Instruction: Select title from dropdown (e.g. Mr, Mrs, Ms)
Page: traveler
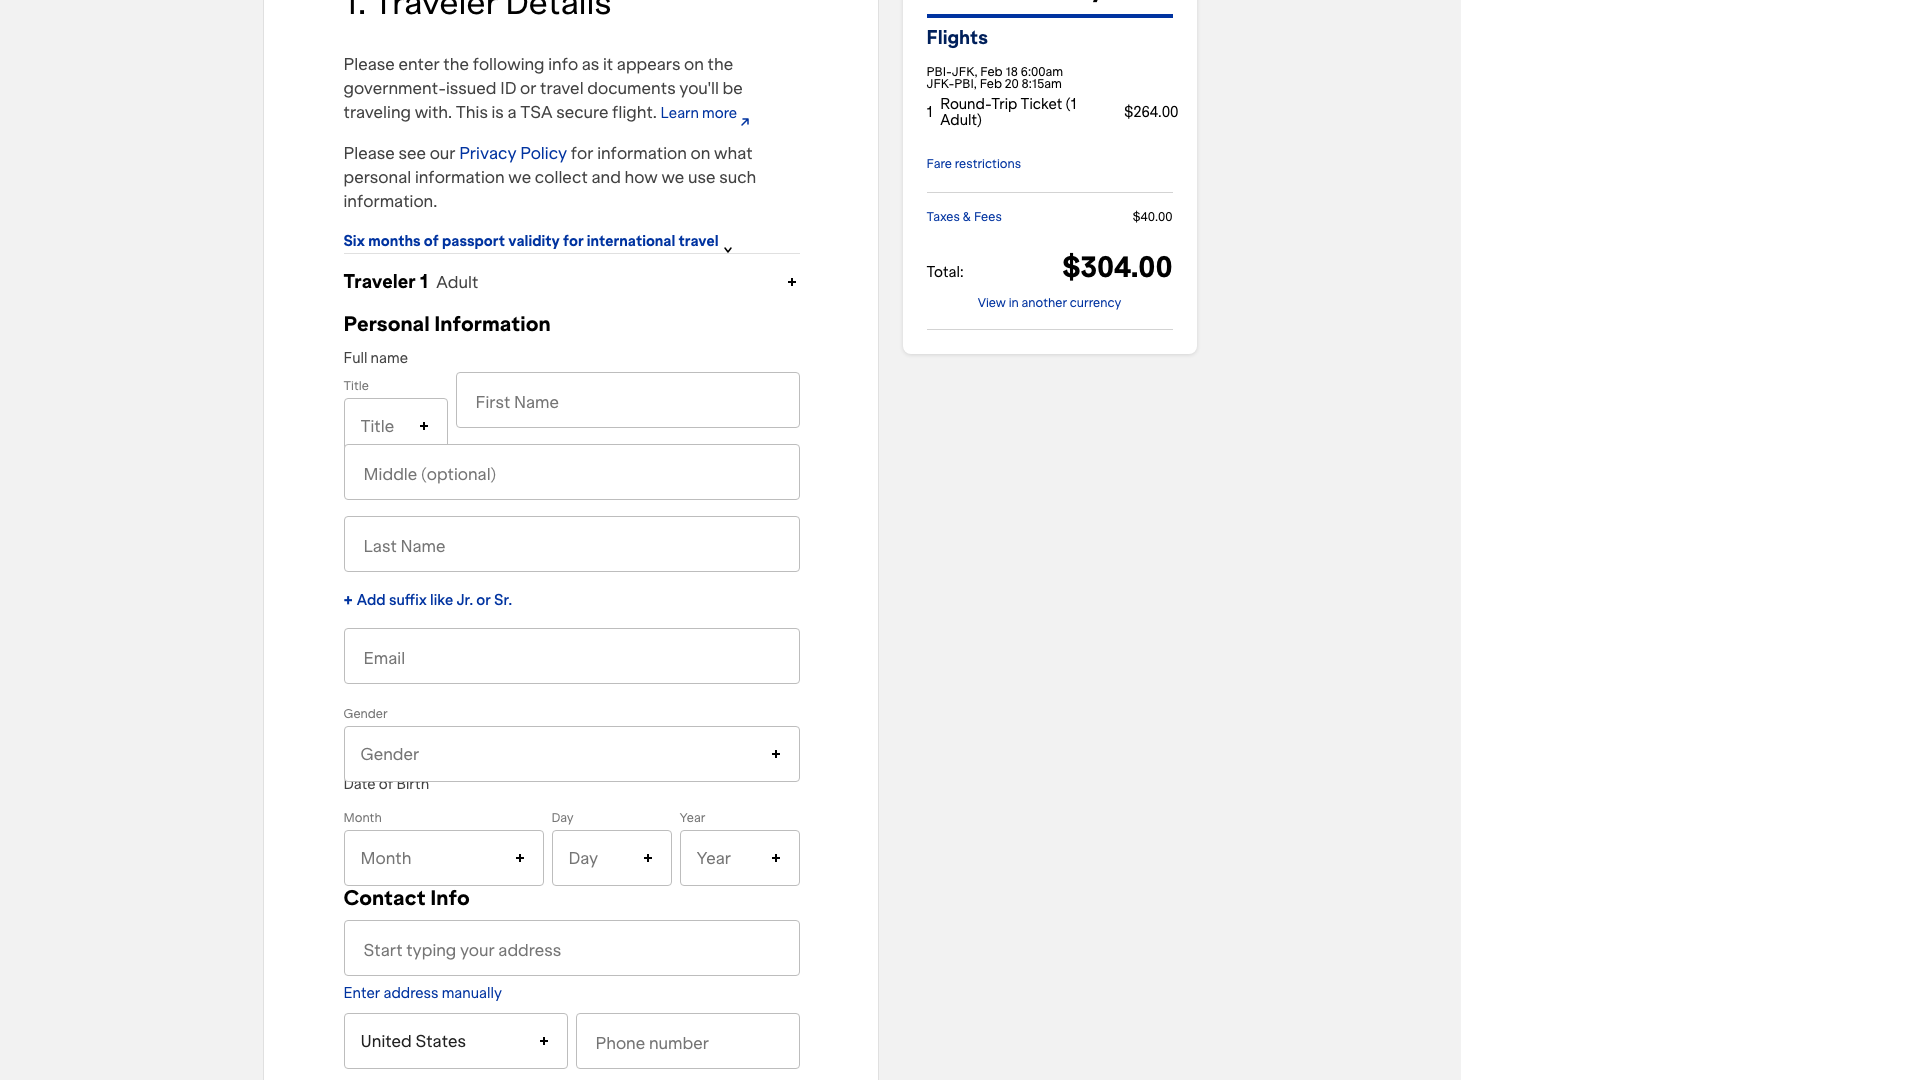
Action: click